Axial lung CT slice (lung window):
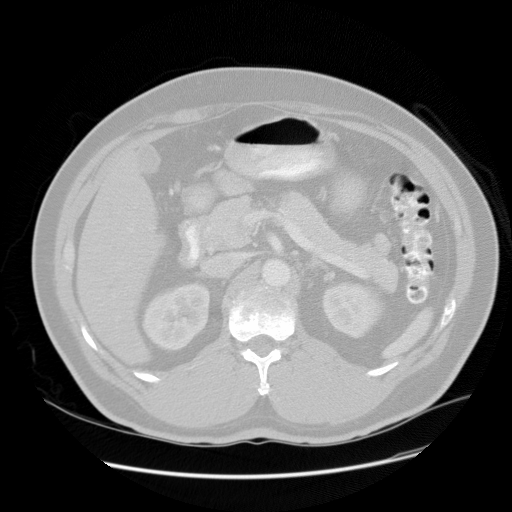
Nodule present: no